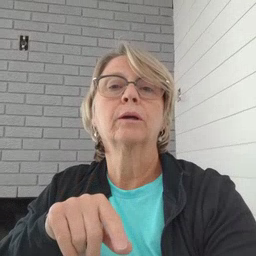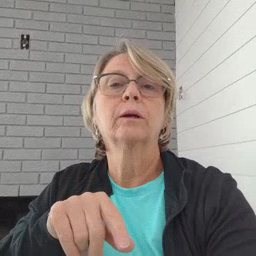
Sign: bird